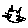
Label: cat